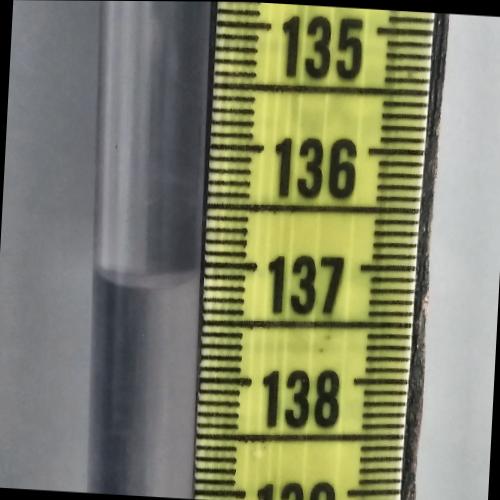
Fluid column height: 137.2 cm